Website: ulta-beauty
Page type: address-validator
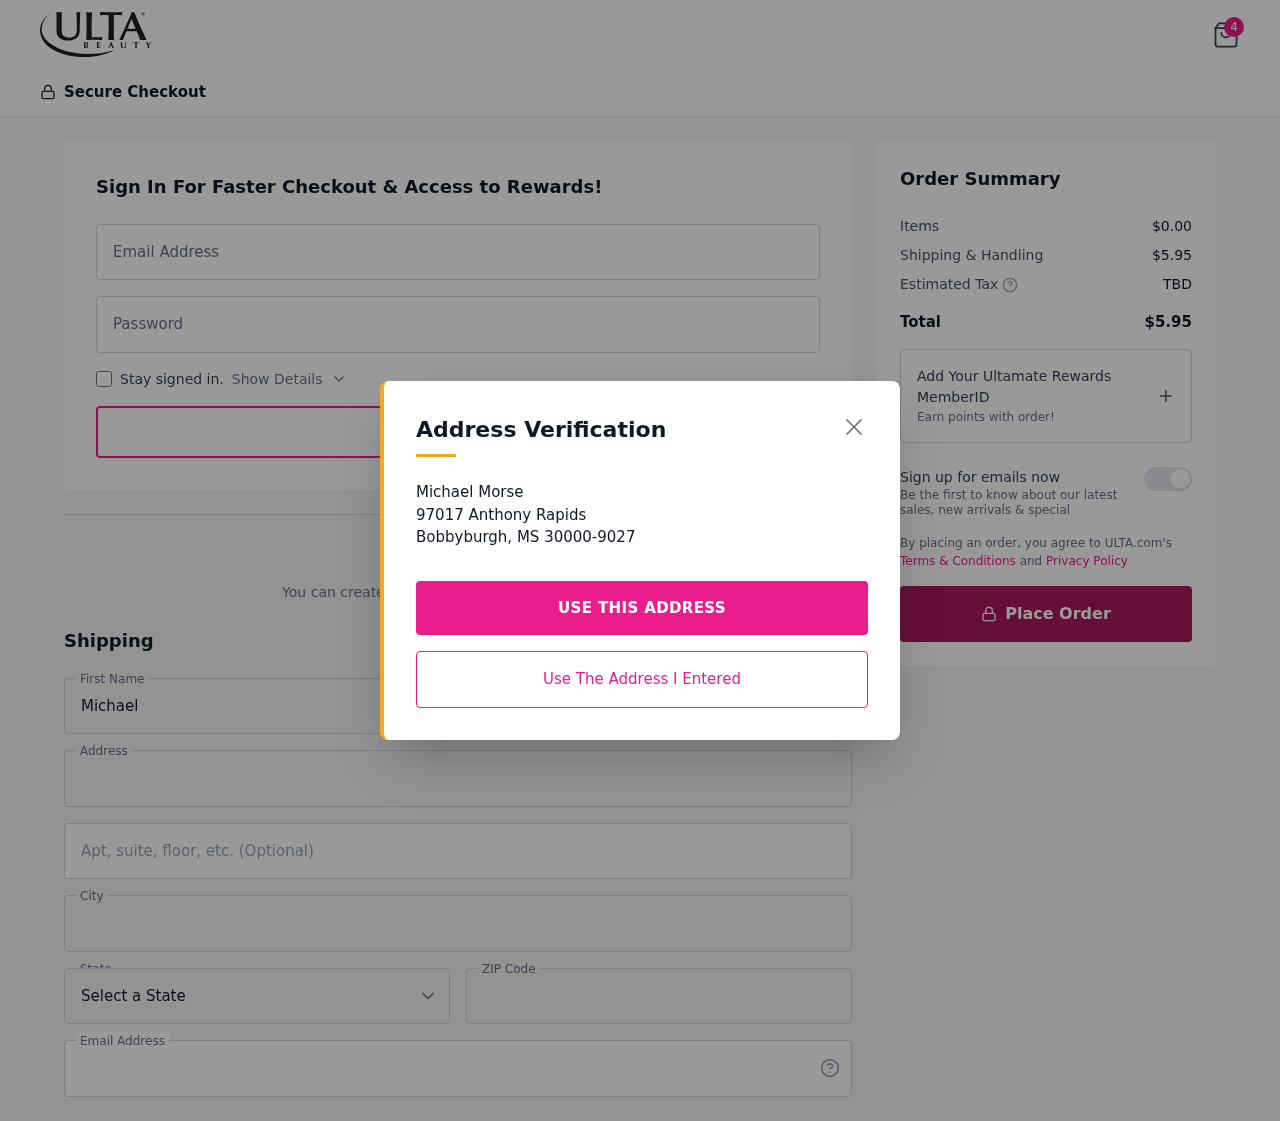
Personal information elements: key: PII_CITY
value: Bobbyburgh
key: PII_EMAIL
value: michael.morse@hotmail.com
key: PII_FIRSTNAME
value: Michael
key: PII_LASTNAME
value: Morse
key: PII_POSTCODE
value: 30000
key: PII_STATE_ABBR
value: MS
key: PII_STREET
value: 97017 Anthony Rapids
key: PII_STREET2
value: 97017 Anthony Rapids
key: PII_STREET2
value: Apt. 436
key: PII_FULLNAME2
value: Michael Morse
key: PII_CITY2
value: Bobbyburgh
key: PII_STATE_ABBR2
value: MS
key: PII_POSTCODE_FULL
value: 30000
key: PII_POSTCODE_EXT
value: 9027
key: PII_POSTCODE_NUMERIC
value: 30000
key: PII_POSTCODE_EXT_NUMERIC
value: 9027
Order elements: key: ORDER_NUM_ITEMS
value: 4
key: ORDER_SUBTOTAL
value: $0.00
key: ORDER_SHIPPING_COST
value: $5.95
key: ORDER_TOTAL
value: $5.95